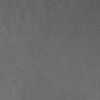
Label: dusty